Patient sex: F
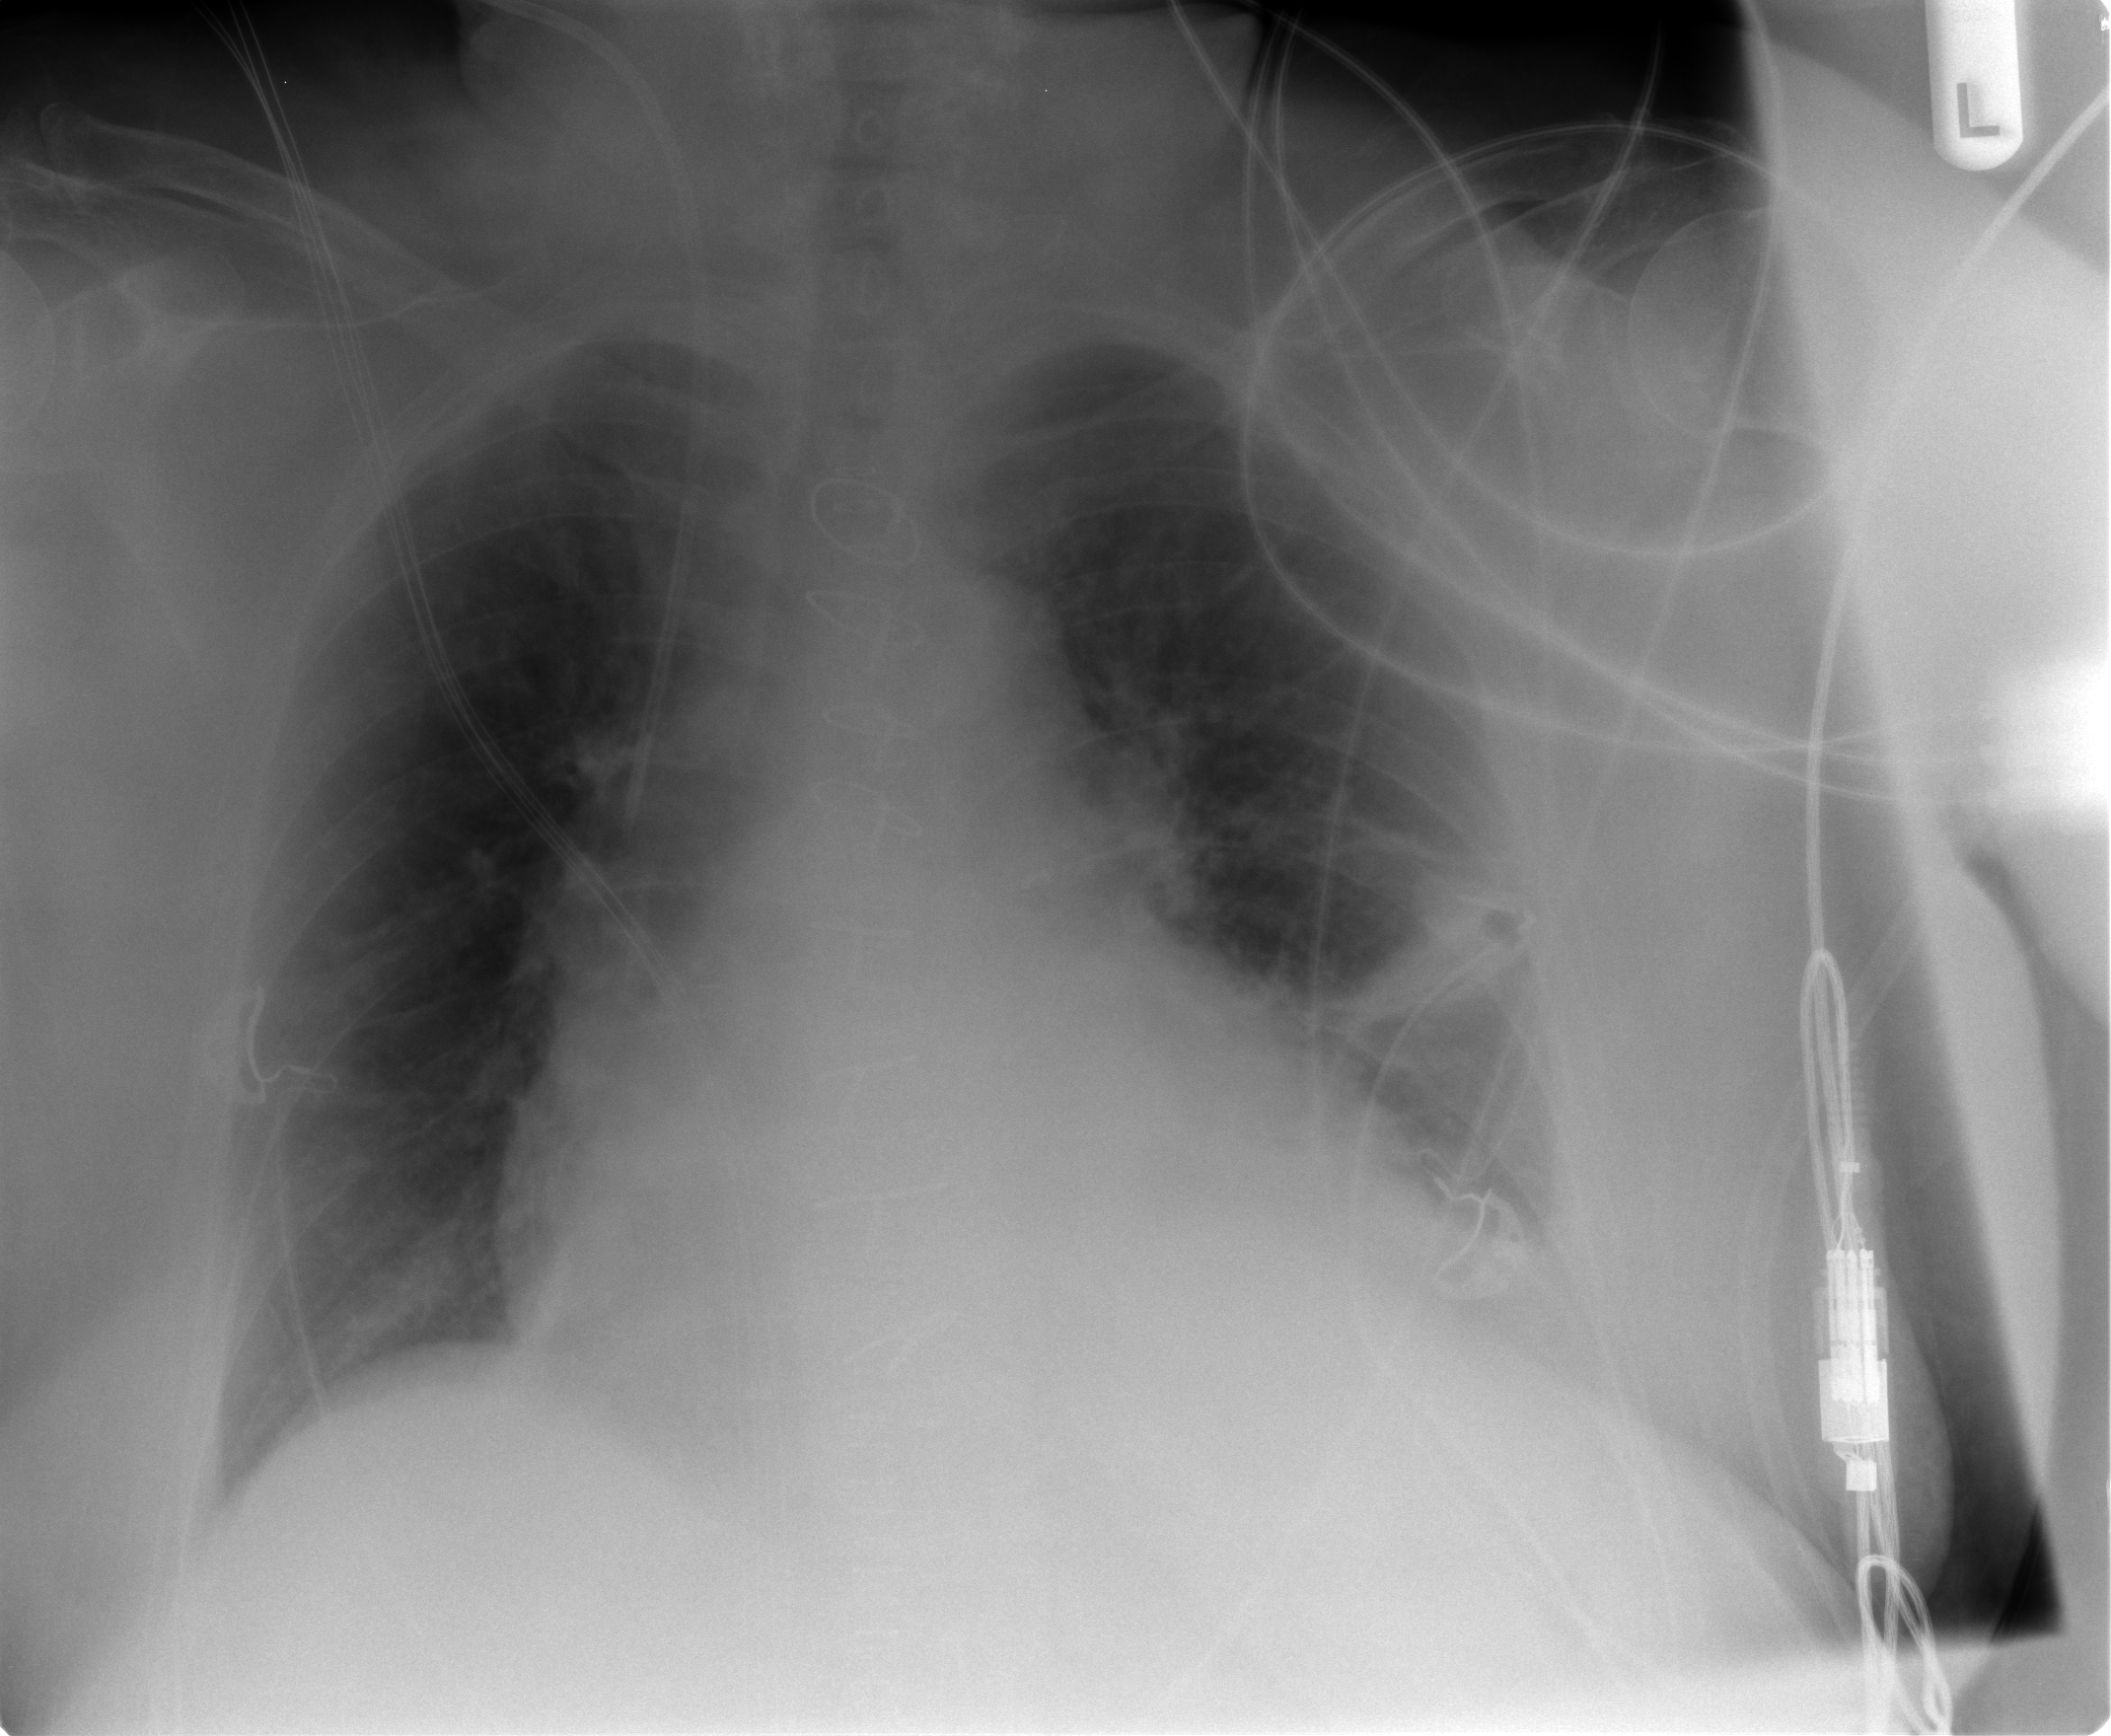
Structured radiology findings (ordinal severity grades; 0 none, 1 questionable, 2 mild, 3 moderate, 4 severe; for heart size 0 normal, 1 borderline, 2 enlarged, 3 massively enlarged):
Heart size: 2
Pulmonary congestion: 2
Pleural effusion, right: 0
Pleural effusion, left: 2
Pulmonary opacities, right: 2
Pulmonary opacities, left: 2
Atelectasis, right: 2
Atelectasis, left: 3